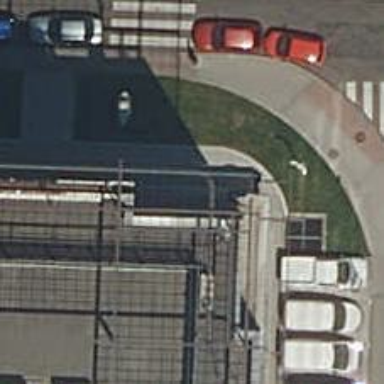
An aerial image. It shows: Car shop.